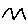
Label: zigzag